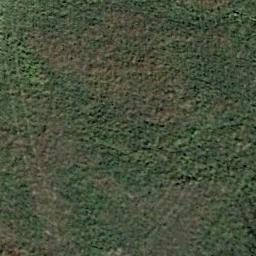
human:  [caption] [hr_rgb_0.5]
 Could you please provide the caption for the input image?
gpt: There is no grass in some parts of the meadow .

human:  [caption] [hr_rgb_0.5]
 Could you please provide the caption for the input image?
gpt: The entire image is dominated by grass .

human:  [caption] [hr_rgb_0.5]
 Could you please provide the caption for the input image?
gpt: A large patch of brown and green grass .

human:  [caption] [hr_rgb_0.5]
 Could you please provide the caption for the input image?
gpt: This meadow has different sparsity in different places .

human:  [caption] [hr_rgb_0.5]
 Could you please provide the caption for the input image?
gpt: A sparse meadow with some green grass and bare land .